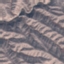
Land use / land cover class: HerbaceousVegetation